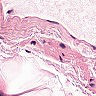
Metastatic tissue present: no